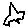
Label: star